Field crop: maize
Growth stage: 2
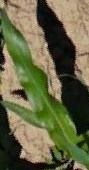
Species: maize